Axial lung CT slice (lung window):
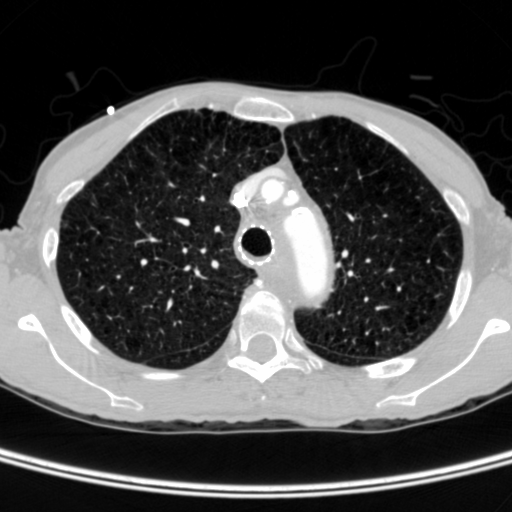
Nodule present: no